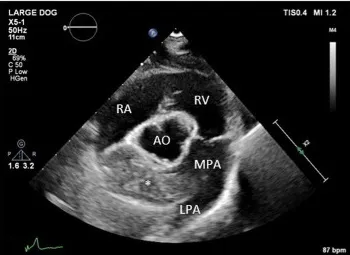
Echocardiogram image (right parasternal short axis view at the level of the pulmonary artery).
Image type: radiology (ultrasound)